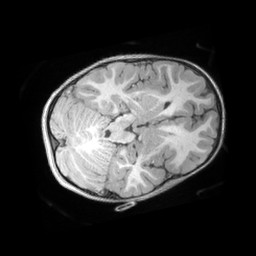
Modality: T1w
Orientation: axial
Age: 4
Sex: male
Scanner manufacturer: siemens
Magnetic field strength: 3 T
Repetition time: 2.53 s
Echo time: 0.00164 s